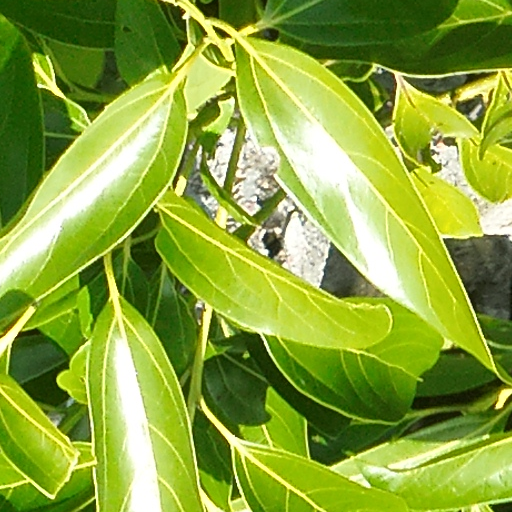
Species: Aiouea montana
GBIF accepted scientific name: Aiouea montana
Crown area (m\u00b2): 157.152